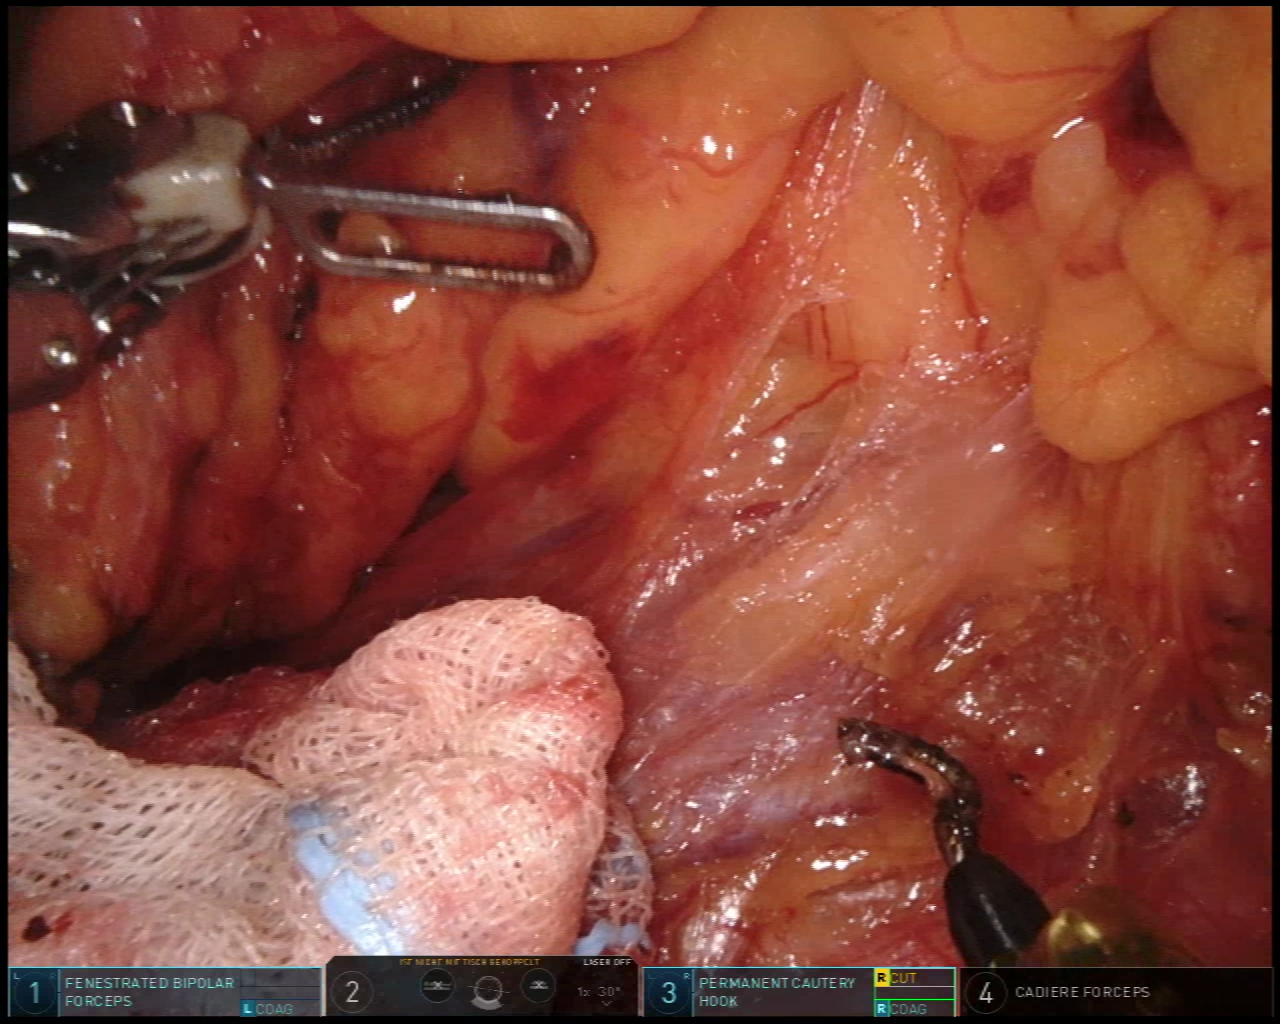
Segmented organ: ureter
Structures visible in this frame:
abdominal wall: no
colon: no
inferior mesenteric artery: no
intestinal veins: no
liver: no
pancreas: no
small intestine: no
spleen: no
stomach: no
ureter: yes
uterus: no
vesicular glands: no